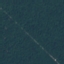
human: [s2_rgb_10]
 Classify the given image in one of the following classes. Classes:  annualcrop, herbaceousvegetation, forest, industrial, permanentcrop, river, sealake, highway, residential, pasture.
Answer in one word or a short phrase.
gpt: Forest